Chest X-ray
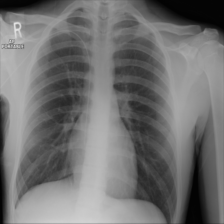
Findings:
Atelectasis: negative
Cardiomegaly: negative
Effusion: negative
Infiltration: negative
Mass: negative
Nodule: negative
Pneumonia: negative
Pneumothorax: negative
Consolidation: negative
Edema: negative
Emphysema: negative
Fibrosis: negative
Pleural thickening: negative
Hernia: negative